Question: Let's say I have an array A = <1,6,2,7,3,8,4,9,5>
pseudocode for Heapsort:
'''
BUILD-MAX-HEAP(A)
n = A.heapsize = A.length
for i = floor(n/2) down to 1
MAX-HEAPIFY(A,i)
MAX-HEAPIFY(A,i)
n = A.heap-size
l = LEFT(i)
r = RIGHT(i)
if l <= n and A[l] > A[i]
largest = l
if r <= n and A[r] > A[largest]
largest = r
if largest != i
exchange A[i] <-> A[largest]
MAX-HEAPIFY(A,largest)
'''
I know BUILD-MAX-HEAP will first call MAX-HEAPIFY(A,4), which will exchange 7 and 9, then after MAX-HEAPIFY (A,3) it will switch 8 and 2. Then it will call MAX-HEAPIFY(A,2), and this is where I get confused. This is how the heap looks when MAX-HEAPIFY(A,2) is called
The first thing that will happen is that 6 and 7 will be exchanged, then it will call MAX-HEAPIFY(A,4) (because 4 is now largest), and exchange 6 and 9, then it will call MAX-HEAPIFY(A,8) but nothing will happen because you've reached a leaf, so then it returns to the function that called it.
MAX-HEAPIFY(A-8) was called by MAX-HEAPIFY(A,4) so it returns to it
MAX-HEAPIFY(A,4) was called by MAX-HEAPIFY(A,2) so it returns to it
but now A[2] < A[4] (because 7 < 9), and it is at this point that I wonder how it knows to call MAX-HEAPIFY(A,2) again to exchange 7 and 9. When a recursive function (or subroutine) returns to the one that called it, there is no more code to be executed (since MAX-HEAPIFY only calls MAX-HEAPIFY at the end of the function), so it will return back up the recursion stack and in my mind it feels like 7 will still be the parent of 9
Sorry if this is confusing, but can somebody walk me through this to help me understand how exactly this is recursively max-heapifying itself?
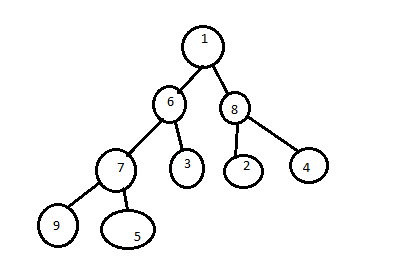
Answer: The following is the series of steps I get when following your algorithm (note the levels of indent when we recurse at the end of each). Every time we exit the function, we just return to the main program (calling 'max_heapify' with the numbers 4 down to 1). I'm not positive where your interpretation is off, but I'm hoping the following makes it clearer.
'''
for i in (4,3,2,1):
MAX-HEAPIFY(A,i)
MAX-HEAPIFY(A,4):
largest=4 # initialized
l=8
r=9
largest=8 # calculated
swap A[4] and a[8]:
A = <1,6,2,9,3,8,4,7,5>
MAX-HEAPIFY(A, 8):
largest=8 # initialized
l=16
r=17
...return
...return
MAX-HEAPIFY(A,3):
largest=3 # initialized
l=6
r=7
largest=6 # calculated
swap A[3] and A[6]:
A = <1,6,8,9,3,2,4,7,5>
MAX-HEAPIFY(A, 6):
largest=6
l=12
r=13
...return
...return
MAX-HEAPIFY(A,2):
largest=2 # initialized
l=4
r=5
largest=4 # calculated
swap A[2]and A[4]:
A = <1,9,8,6,3,2,4,7,5>
MAX-HEAPIFY(A, 4):
largest=4 # initialized
l=8
r=9
largest=8
swap A[4] and A[8]:
A = <1,9,8,7,3,2,4,6,5>
MAX-HEAPIFY(A, 8):
largest=8 # initialized
l=16
r=17
...return
...return
...return
MAX-HEAPIFY(A,1):
largest=1 # initialized
l=2
r=3
largest=2 # calculated
swap A[1] and A[2]:
A = <9,1,8,7,3,2,4,6,5>
MAX-HEAPIFY(A, 2):
largest=2: # initialized
l=4
r=5
largest=4: # calculated
swap A[2] and A[4]:
A = <9,7,8,1,3,2,4,6,5>
MAX-HEAPIFY(A, 4):
largest=4: # initialized
l=8
r=9
largest=8: # calculated
swap A[4] and A[8]:
A = <9,7,8,6,3,2,4,1,5>
MAX-HEAPIFY(A, 8):
largest=8: # initialized
l=16
r=17
...return
...return
...return
...return
Done!
A = <9,7,8,6,3,2,4,1,5>
'''
I then went so far as to translate your algorithm (almost directly) into python (note I had to make a few tweaks for python's 0-based index):
'''
def build_max_heap(A):
for i in range(len(A)//2, 0, -1):
max_heapify(A, i)
def left(x):
return 2 * x
def right(x):
return 2 * x + 1
def max_heapify(A, i):
n = len(A)
largest = i
l = left(i)
r = right(i)
if l<=n and A[l-1] > A[i-1]:
largest = l
if r <=n and A[r-1] > A[largest-1]:
largest = r
if largest !=i:
A[i-1], A[largest-1] = A[largest-1], A[i-1]
max_heapify(A,largest)
if __name__ == '__main__':
A = [1,6,2,7,3,8,4,9,5]
build_max_heap(A) # modifies in-place
print(A)
'''
This prints:
[9, 7, 8, 6, 3, 2, 4, 1, 5]
(which agrees with our manual iterations)
...and for one more check, using python's 'heapq' module with its private method '_heapify_max':
'''
import heapq
A = [1,6,2,7,3,8,4,9,5]
heapq._heapify_max(A)
print(A)
'''
...prints the same:
[9, 7, 8, 6, 3, 2, 4, 1, 5]